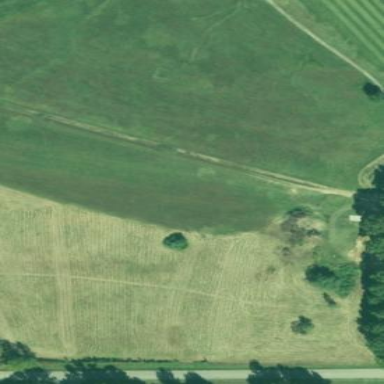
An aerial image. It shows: Driving range for golf on grass.